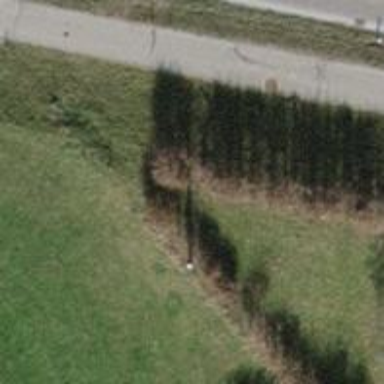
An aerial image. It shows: Hedge acting as barrier.